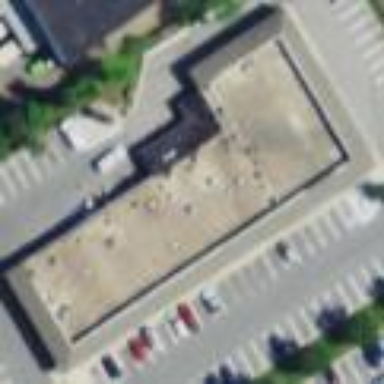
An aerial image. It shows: Retail building.